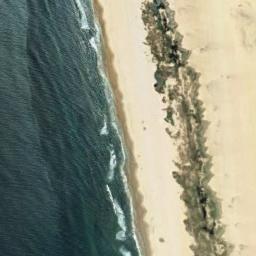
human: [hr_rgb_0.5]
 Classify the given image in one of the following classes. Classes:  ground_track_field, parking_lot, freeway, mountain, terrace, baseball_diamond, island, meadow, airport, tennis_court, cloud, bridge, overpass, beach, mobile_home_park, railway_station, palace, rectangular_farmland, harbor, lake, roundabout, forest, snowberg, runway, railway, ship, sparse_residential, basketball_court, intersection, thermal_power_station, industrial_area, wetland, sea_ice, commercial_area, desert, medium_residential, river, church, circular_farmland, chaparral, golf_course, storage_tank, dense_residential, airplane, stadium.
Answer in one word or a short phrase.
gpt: beach